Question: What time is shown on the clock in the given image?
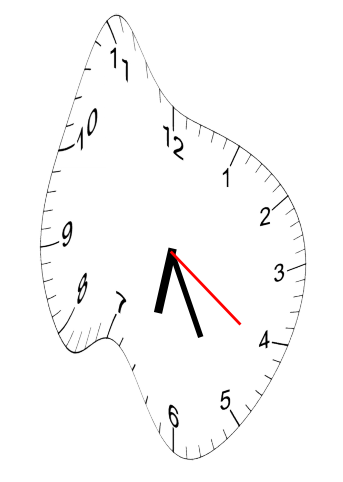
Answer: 06:25:21